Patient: sex F, age 55
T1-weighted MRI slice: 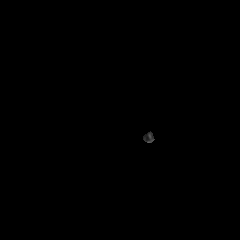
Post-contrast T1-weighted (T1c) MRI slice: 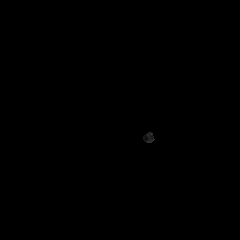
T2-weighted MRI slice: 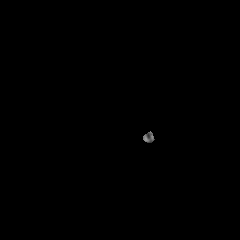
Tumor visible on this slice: no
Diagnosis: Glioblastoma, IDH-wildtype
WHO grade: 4